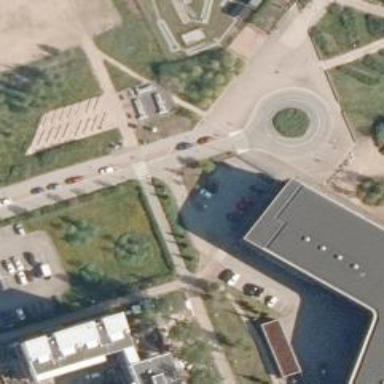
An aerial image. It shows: Uncontrolled crossing on the road.